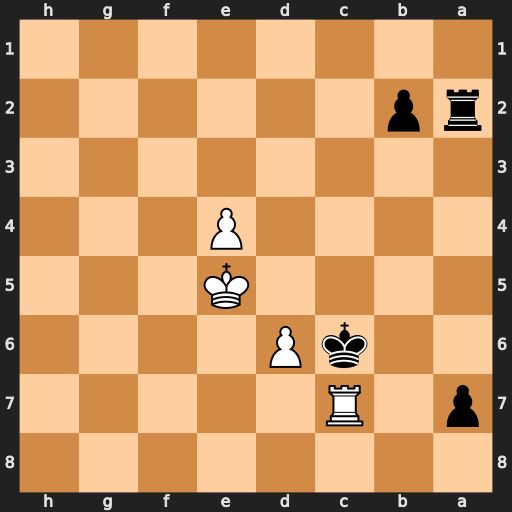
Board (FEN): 8/p1R5/2kP4/4K3/4P3/8/rp6/8
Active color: b
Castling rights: -
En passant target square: -
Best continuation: Kb6 Rc8 Kb7 d7 b1=Q